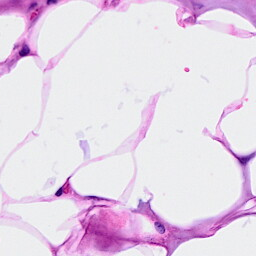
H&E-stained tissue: Breast